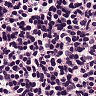
Metastatic tissue present: no